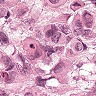
Metastatic tissue present: yes